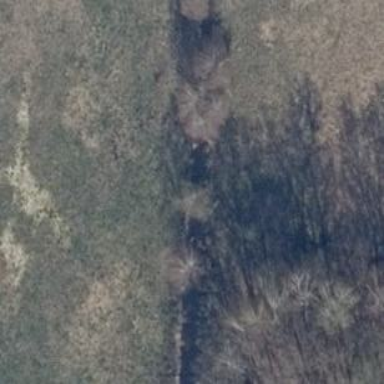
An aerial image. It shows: Row of trees in natural setting.